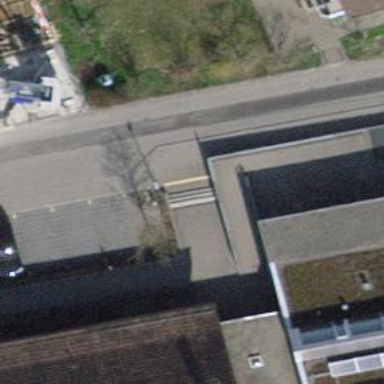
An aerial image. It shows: Road with steps.